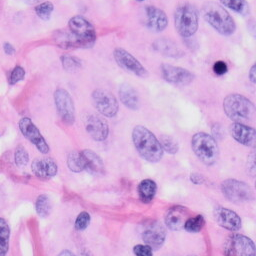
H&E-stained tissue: Skin